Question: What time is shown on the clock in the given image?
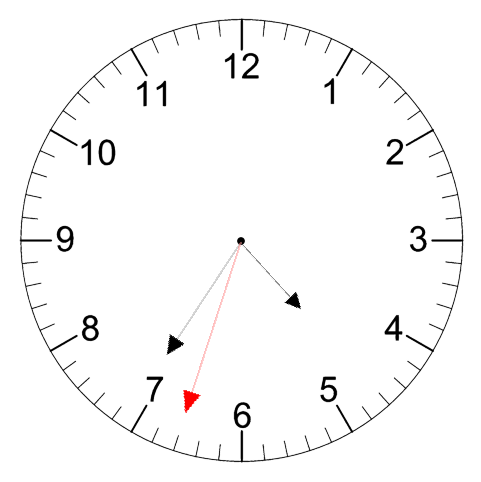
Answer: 04:35:33